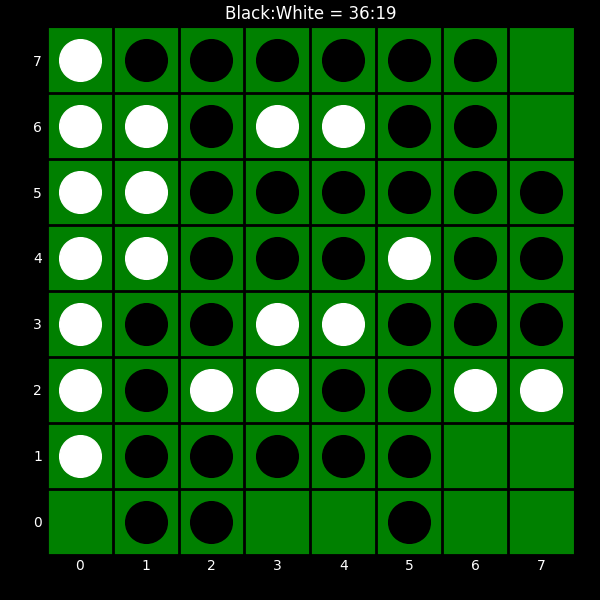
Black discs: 36
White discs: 19